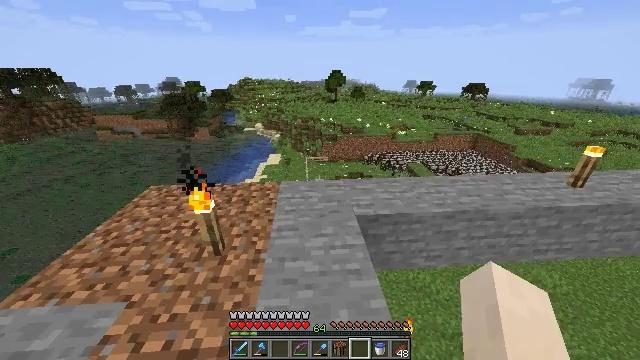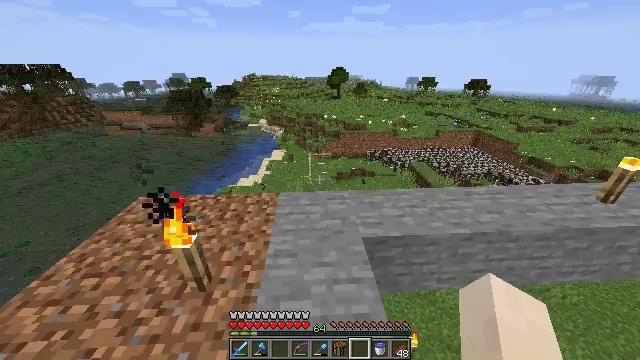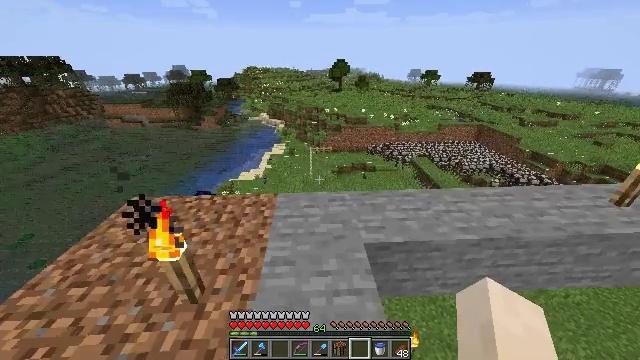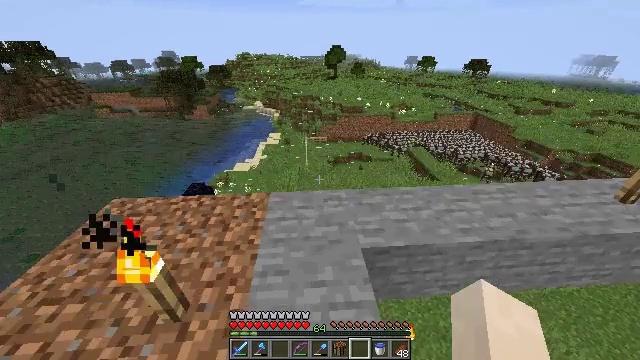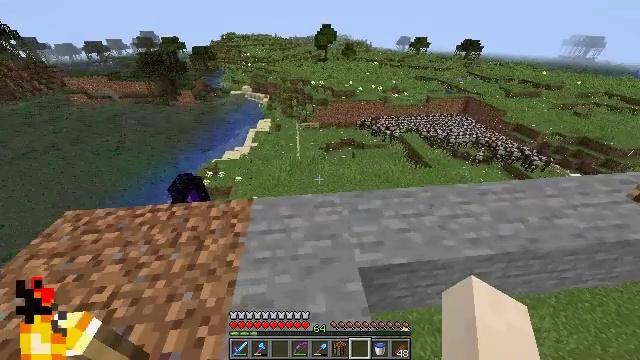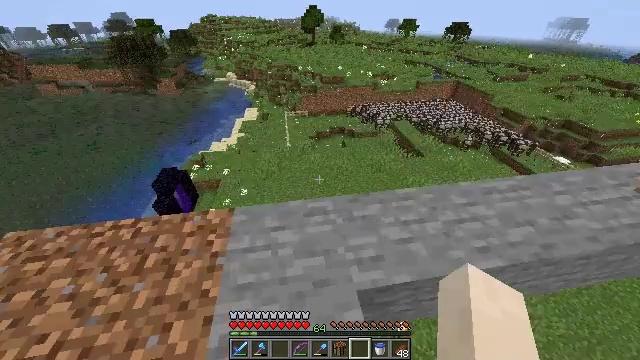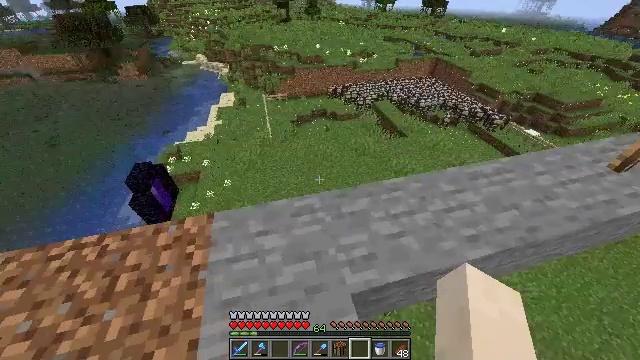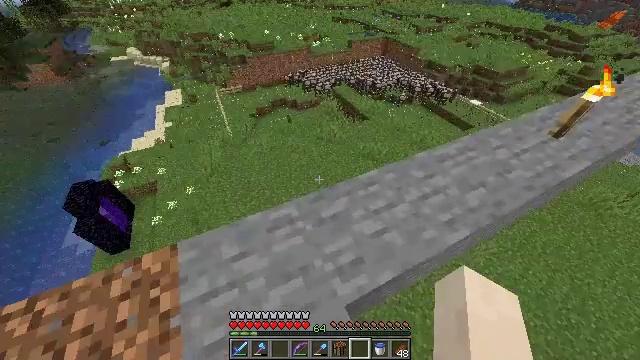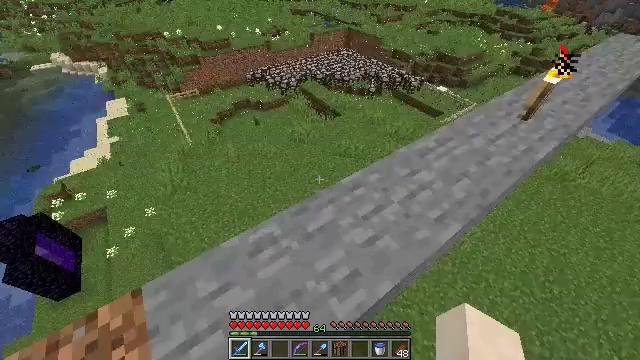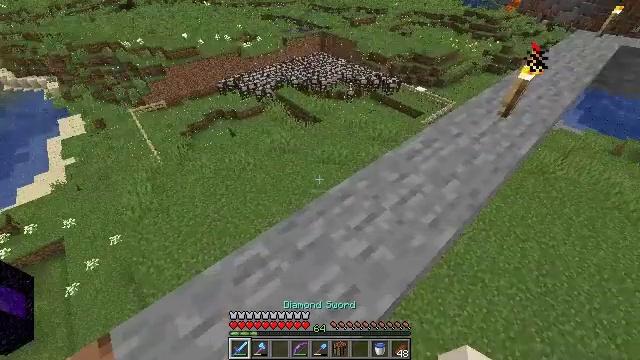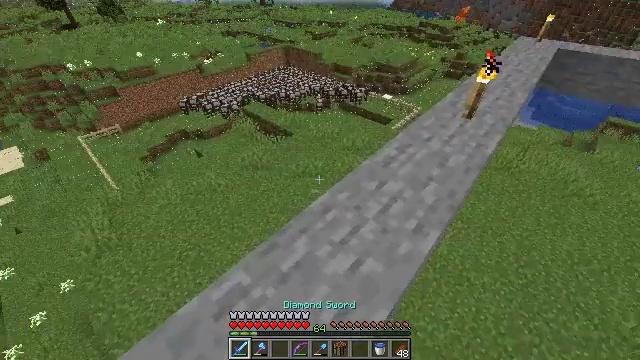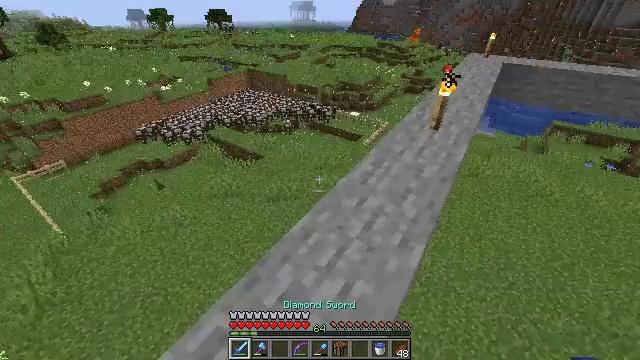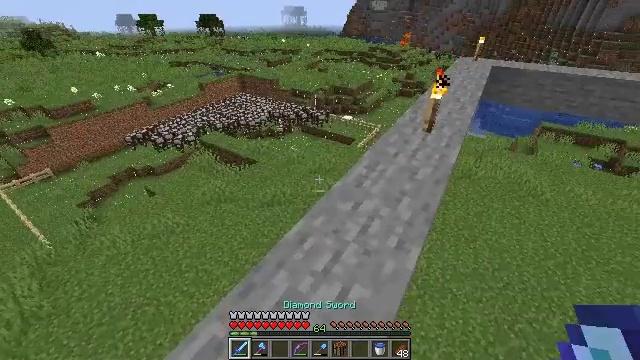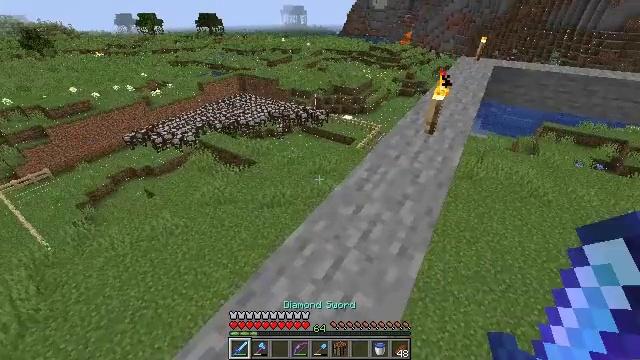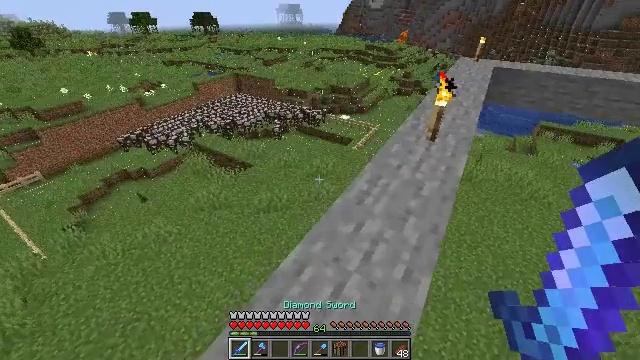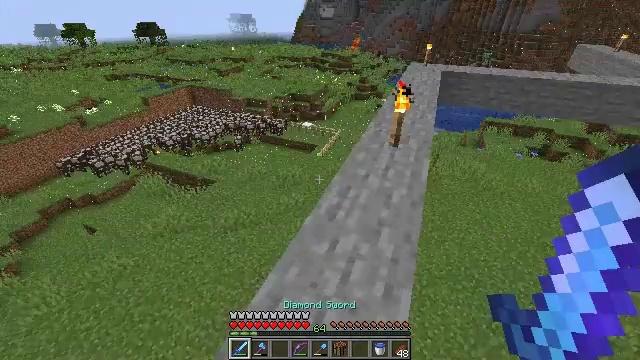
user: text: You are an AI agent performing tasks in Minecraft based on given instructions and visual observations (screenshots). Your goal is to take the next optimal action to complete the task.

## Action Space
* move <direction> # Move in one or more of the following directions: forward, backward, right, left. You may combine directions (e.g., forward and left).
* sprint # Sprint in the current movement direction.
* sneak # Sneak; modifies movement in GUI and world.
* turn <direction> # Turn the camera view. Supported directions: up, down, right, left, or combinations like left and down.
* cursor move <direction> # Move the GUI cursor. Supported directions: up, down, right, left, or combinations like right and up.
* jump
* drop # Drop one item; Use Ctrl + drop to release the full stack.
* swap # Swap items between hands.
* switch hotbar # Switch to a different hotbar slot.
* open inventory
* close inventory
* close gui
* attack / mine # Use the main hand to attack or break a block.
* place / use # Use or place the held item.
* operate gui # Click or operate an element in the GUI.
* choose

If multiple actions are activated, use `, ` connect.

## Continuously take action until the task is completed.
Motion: motion action
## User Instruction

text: Open your crafting grid to make bone meal.
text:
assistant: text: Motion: move forward, sprint, turn down
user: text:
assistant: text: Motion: move forward, sprint, turn down
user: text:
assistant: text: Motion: move forward, sprint, turn right and down
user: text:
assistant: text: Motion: move forward, sprint, turn right and down
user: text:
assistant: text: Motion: move forward, turn right and down
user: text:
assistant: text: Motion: move forward, turn right and down
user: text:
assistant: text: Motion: turn right and down
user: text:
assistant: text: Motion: turn right, switch to hotbar 1
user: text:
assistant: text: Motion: turn right and up, switch to hotbar 1
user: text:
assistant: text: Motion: turn right and up
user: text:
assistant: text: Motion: turn right and up
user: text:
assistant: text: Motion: turn right
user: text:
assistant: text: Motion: move forward
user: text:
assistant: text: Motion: move forward
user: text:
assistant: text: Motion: move forward, turn right and up
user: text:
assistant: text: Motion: move forward, turn right and up
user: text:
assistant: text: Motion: move forward, turn right and up
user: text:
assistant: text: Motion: move forward, turn right and up
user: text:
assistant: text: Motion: turn right and up, close inventory
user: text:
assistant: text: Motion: close inventory
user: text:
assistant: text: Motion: turn right, close inventory
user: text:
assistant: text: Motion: turn right
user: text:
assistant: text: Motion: turn right
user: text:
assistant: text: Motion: turn right
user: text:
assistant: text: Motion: turn right
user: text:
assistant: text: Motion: turn right
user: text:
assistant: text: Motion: no_op
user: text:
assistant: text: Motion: turn left
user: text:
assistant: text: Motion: no_op
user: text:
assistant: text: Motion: turn left, open inventory